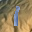
Label: 1